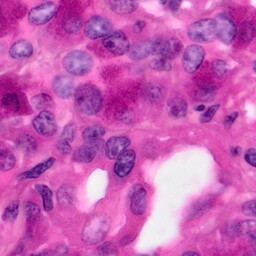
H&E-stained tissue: Pancreatic